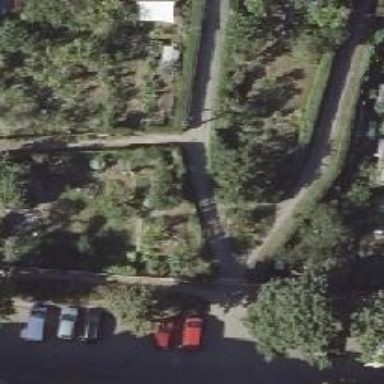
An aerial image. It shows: Footway with concrete lanes.